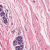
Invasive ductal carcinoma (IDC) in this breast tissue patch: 0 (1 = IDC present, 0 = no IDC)